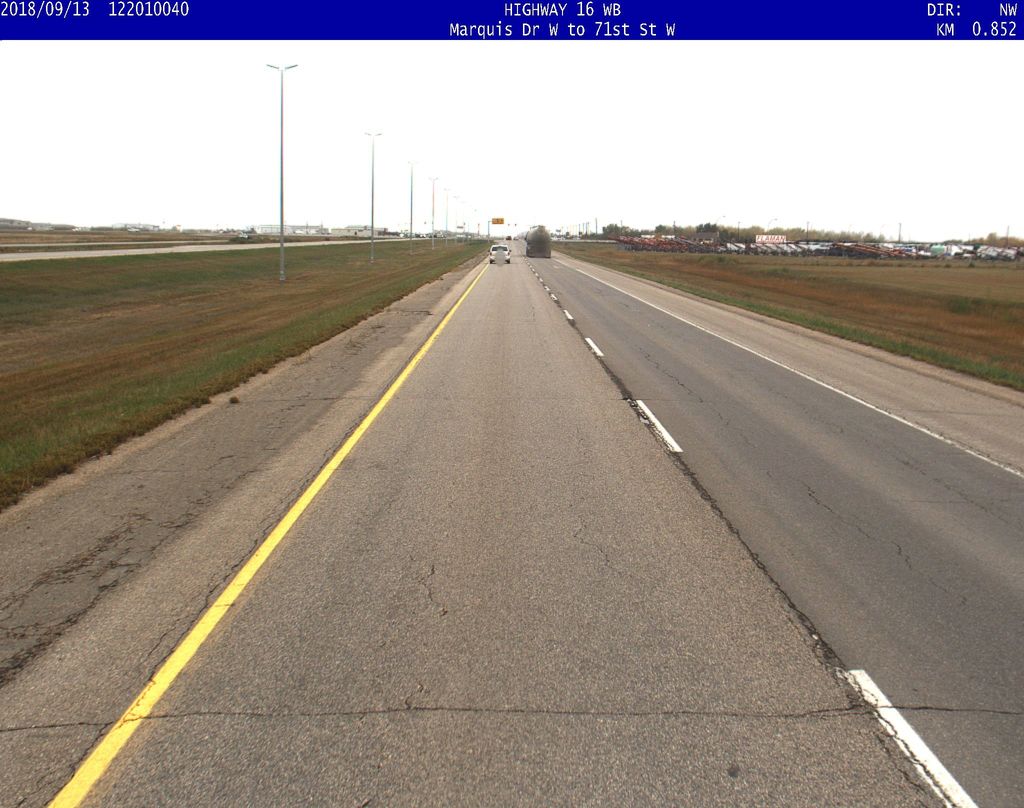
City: saskatoon